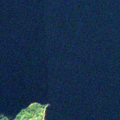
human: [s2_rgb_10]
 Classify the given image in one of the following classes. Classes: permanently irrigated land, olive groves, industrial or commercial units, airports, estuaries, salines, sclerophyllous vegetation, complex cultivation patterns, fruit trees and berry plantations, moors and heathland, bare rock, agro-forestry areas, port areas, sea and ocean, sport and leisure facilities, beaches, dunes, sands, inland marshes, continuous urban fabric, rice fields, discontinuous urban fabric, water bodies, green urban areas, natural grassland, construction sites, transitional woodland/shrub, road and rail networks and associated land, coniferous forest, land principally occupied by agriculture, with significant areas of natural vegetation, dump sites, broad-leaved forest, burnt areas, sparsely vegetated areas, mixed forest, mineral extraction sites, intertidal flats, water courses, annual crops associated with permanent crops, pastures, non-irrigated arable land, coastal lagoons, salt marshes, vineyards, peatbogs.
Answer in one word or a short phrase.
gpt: coniferous forest, water bodies